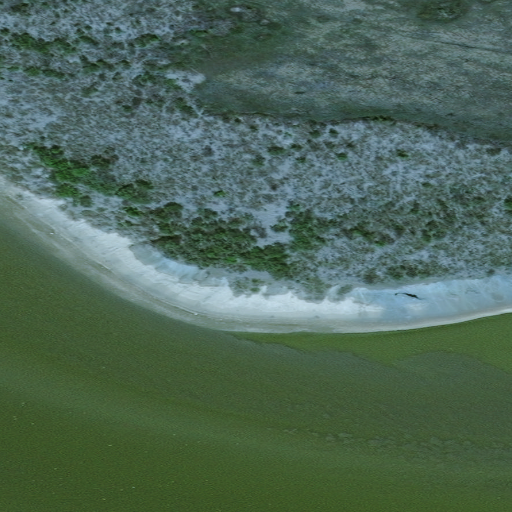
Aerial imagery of cape in Alaska named Telephone Point containing only unknown